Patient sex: M
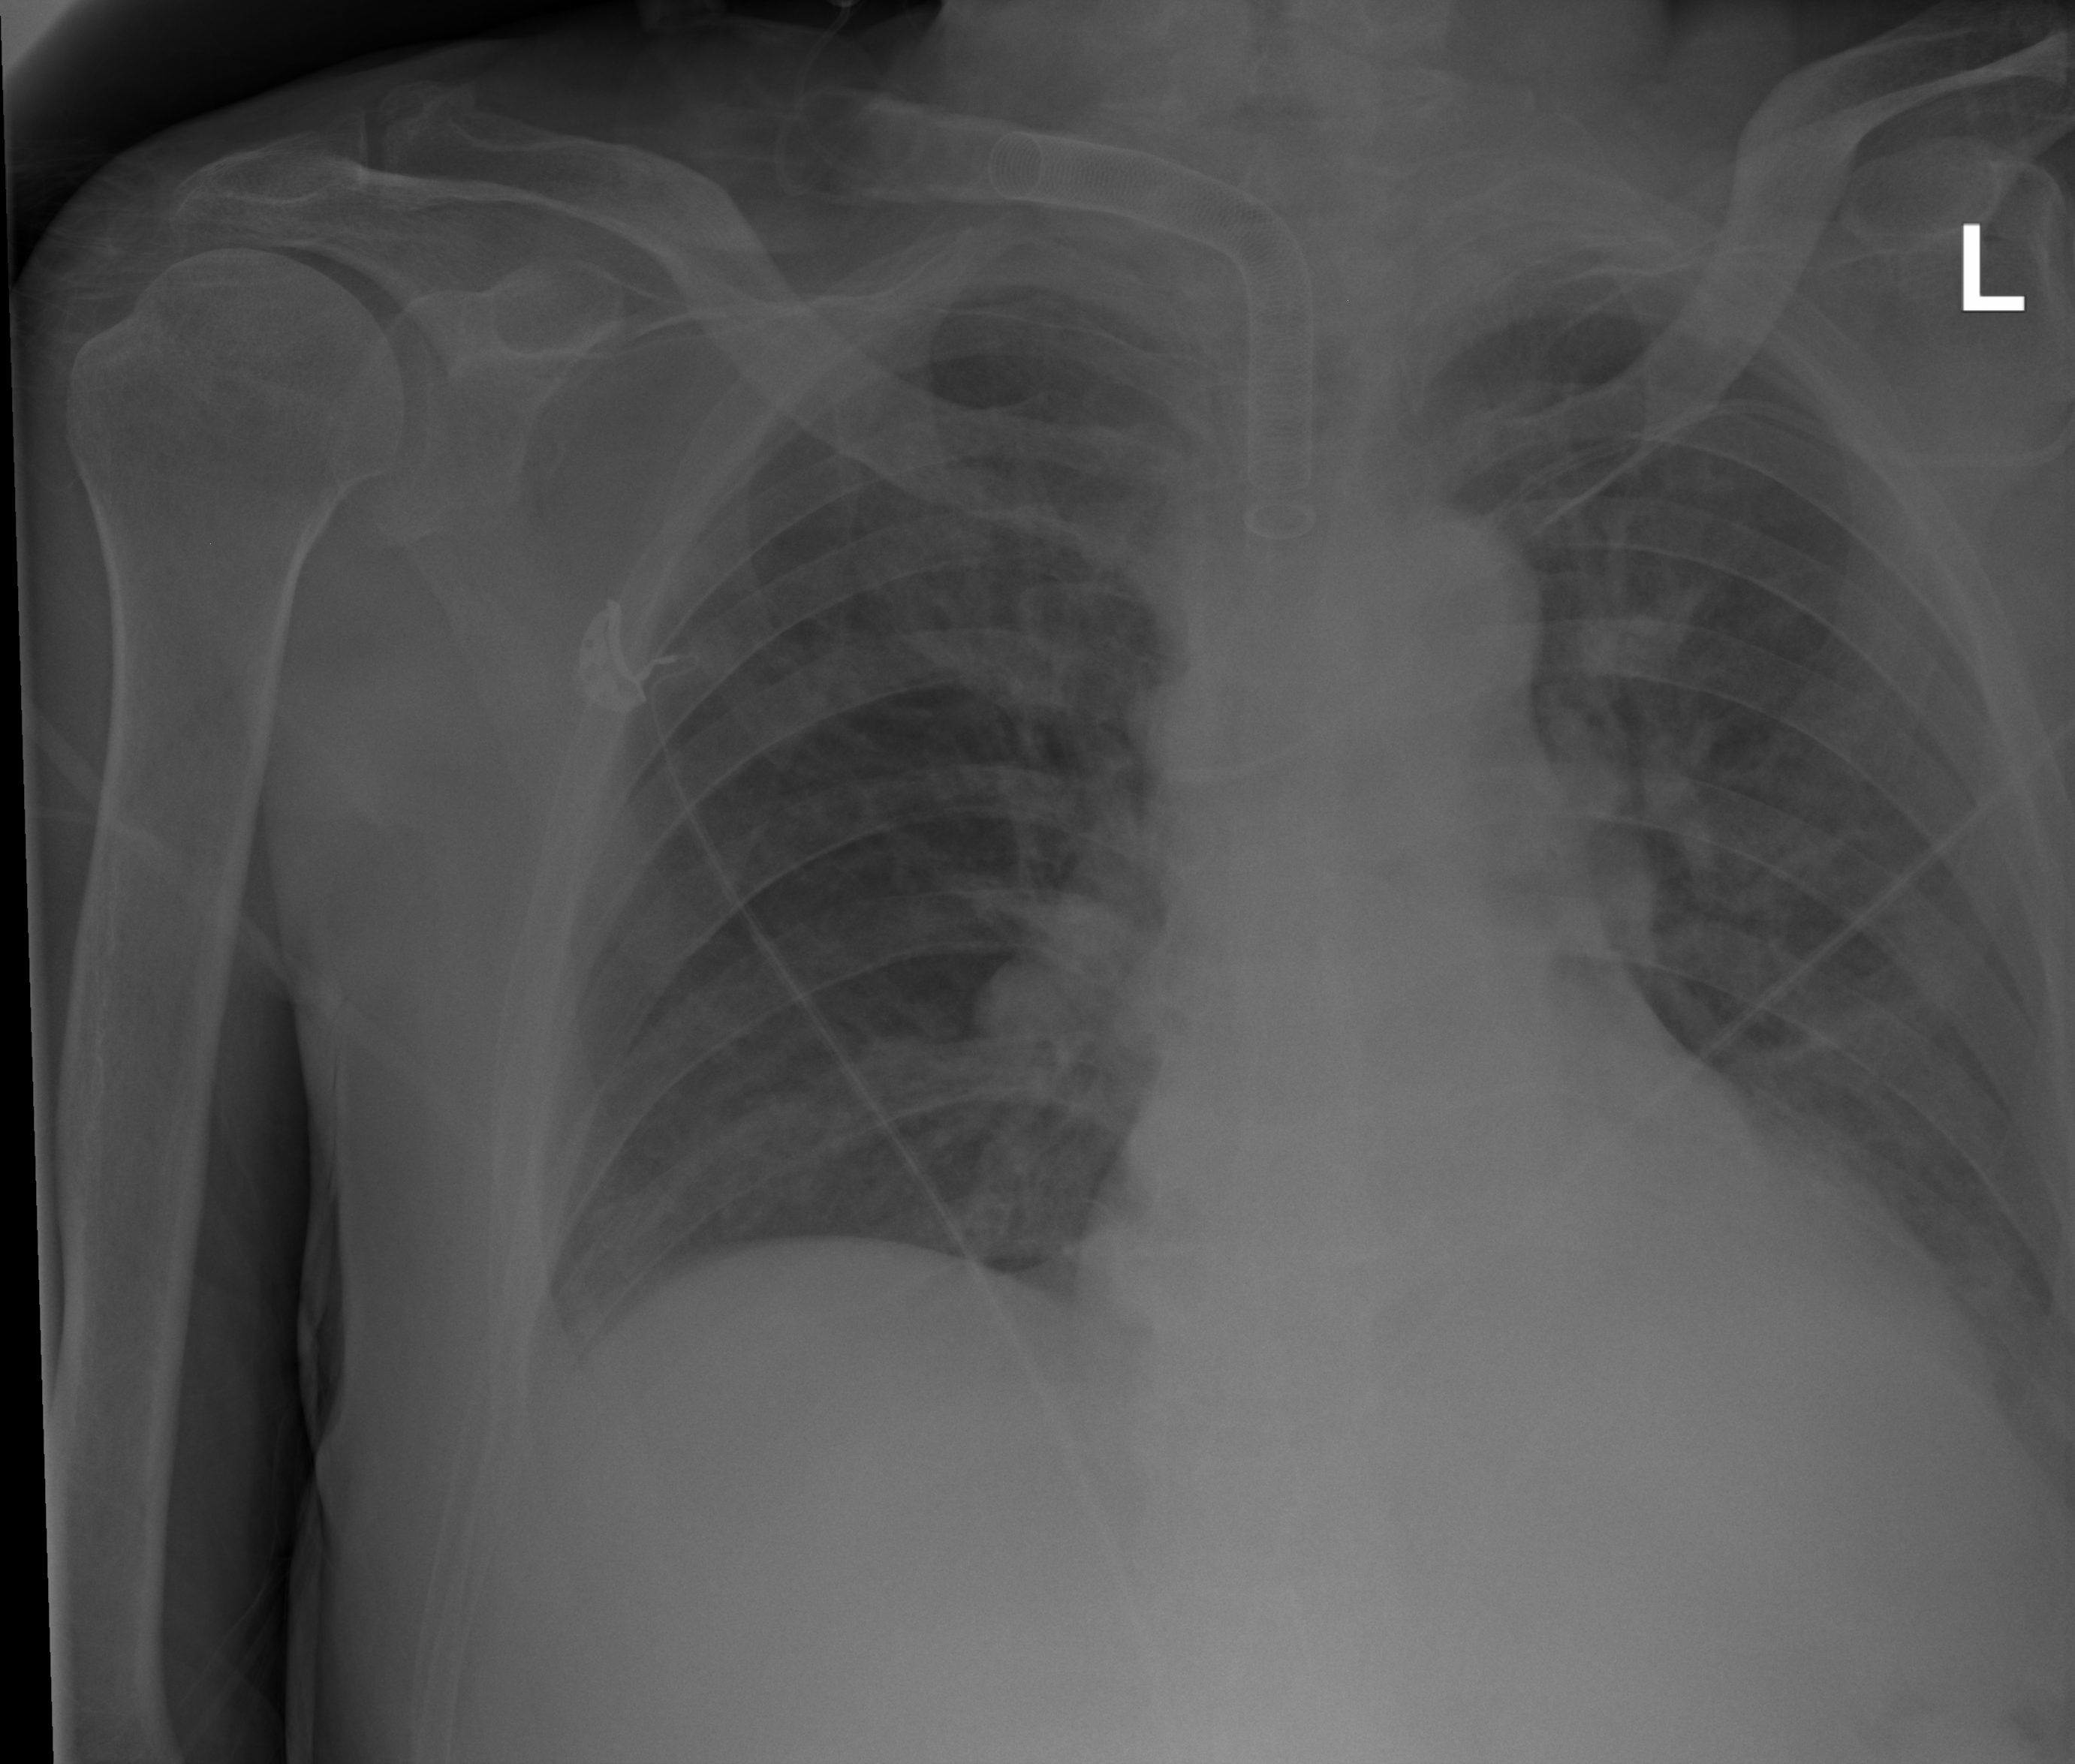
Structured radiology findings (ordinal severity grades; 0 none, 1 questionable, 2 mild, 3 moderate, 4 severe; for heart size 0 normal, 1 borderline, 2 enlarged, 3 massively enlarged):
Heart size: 1
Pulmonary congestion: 1
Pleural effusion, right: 0
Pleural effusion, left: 2
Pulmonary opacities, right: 0
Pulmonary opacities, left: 2
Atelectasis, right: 2
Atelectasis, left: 2